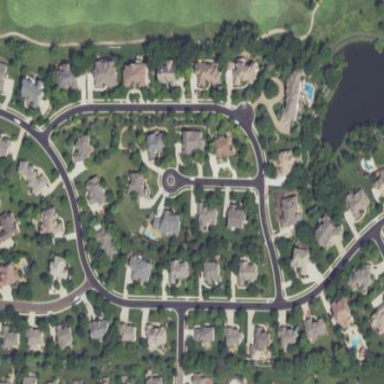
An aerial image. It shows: Single-family residential area.